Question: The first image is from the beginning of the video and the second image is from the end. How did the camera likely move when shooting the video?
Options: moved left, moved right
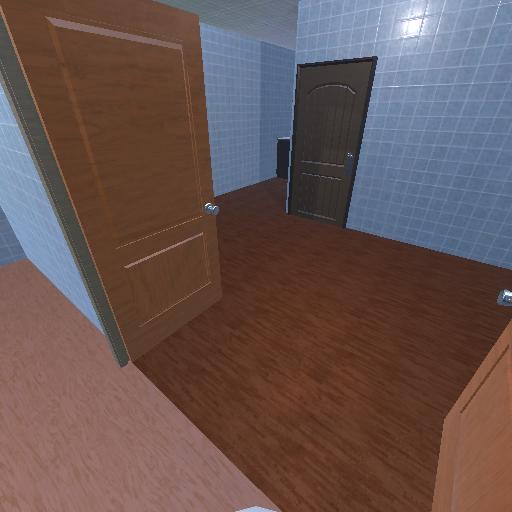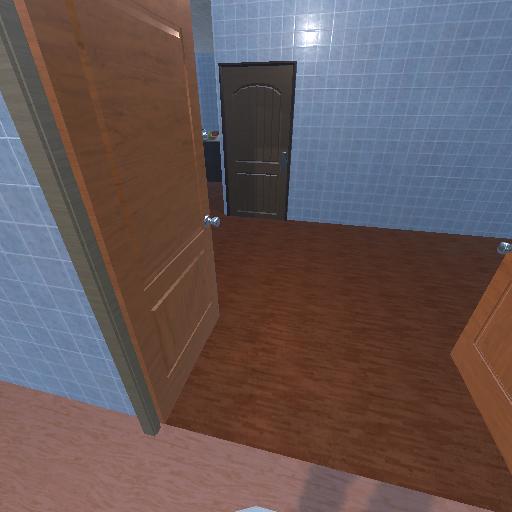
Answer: moved left